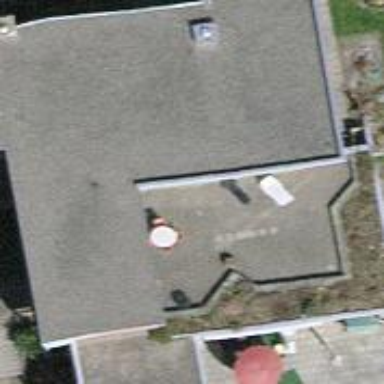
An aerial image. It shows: Terrace building.